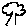
Label: tree